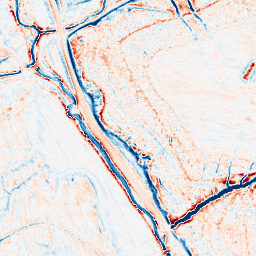
Category: edge_preserving
Decomposition family: anisotropic_diffusion
Decomposition parameters: iterations: 20
kappa: 30
gamma: 0.15
Upsampling method: regularized
Upsampling parameters: scale: 4
lambda_reg: 0.01
Upsampling scale: 4